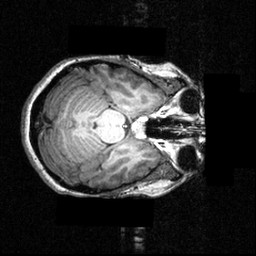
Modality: T1w
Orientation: axial
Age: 24
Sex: female
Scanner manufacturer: siemens
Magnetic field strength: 3.951 T
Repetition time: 1.5 s
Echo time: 0.00335 s